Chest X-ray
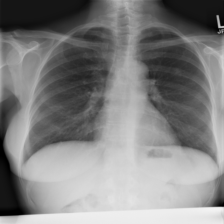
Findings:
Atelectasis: negative
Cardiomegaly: negative
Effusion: negative
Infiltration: negative
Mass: negative
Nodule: negative
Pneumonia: negative
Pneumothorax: negative
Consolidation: negative
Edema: negative
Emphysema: negative
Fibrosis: negative
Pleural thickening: negative
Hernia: negative